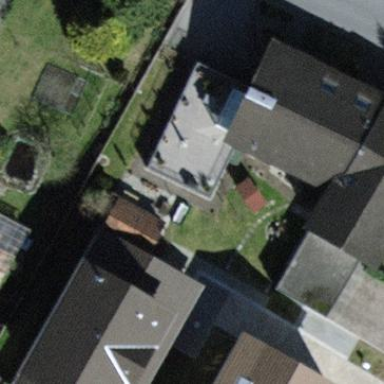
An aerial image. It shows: Garage building.